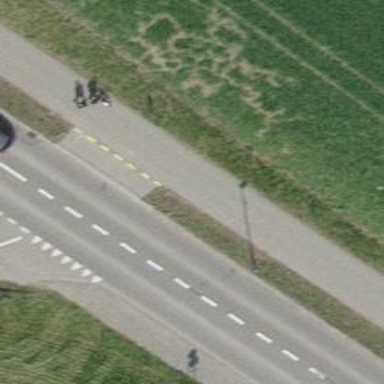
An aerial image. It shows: Asphalt cycleway.